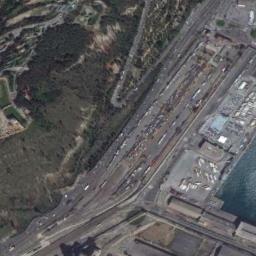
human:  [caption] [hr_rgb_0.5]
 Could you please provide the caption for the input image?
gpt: The railway station with lots of railways is between a forest and a lake and some trains are on the railways .

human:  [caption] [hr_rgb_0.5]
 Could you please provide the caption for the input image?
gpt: The railway station is next to some buildings and grass .

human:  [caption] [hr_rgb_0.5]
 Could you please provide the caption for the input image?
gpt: There are many buildings of different shapes beside the railway station .

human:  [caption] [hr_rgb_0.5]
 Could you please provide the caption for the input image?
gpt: A well-equipped railway station in a good suburb .

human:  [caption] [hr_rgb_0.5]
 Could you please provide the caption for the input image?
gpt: There are some buildings and many green trees near the railway station .